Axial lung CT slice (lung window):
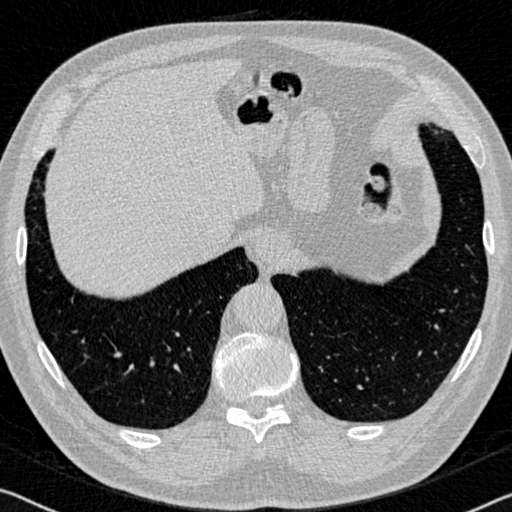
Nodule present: no